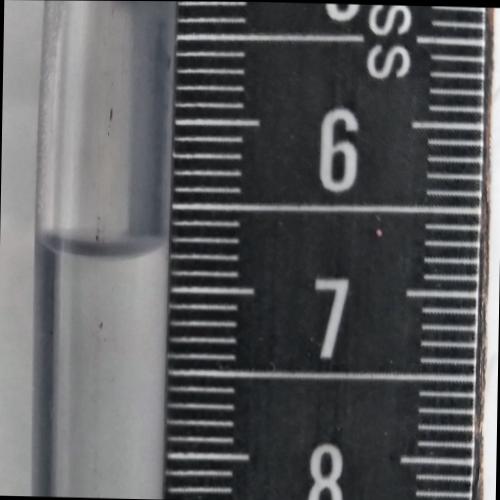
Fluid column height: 6.8 cm